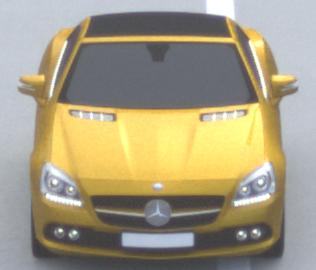
Make: Mercedes-Benz
Model: SLK 200
Detailed model: SLK-Class (172)
Model produced from: 2011/03
Model produced until: 2015/04
Doors: 2
Color: yellow
Road condition: dry road
Daytime: morning or afternoon
Contrast: low contrast